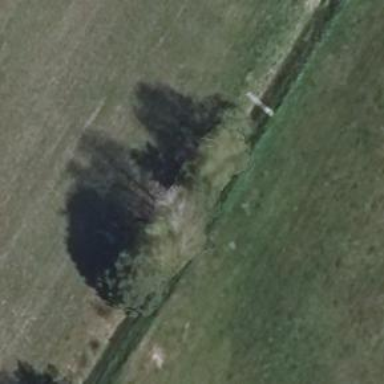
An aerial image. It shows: Row of deciduous broadleaved trees.